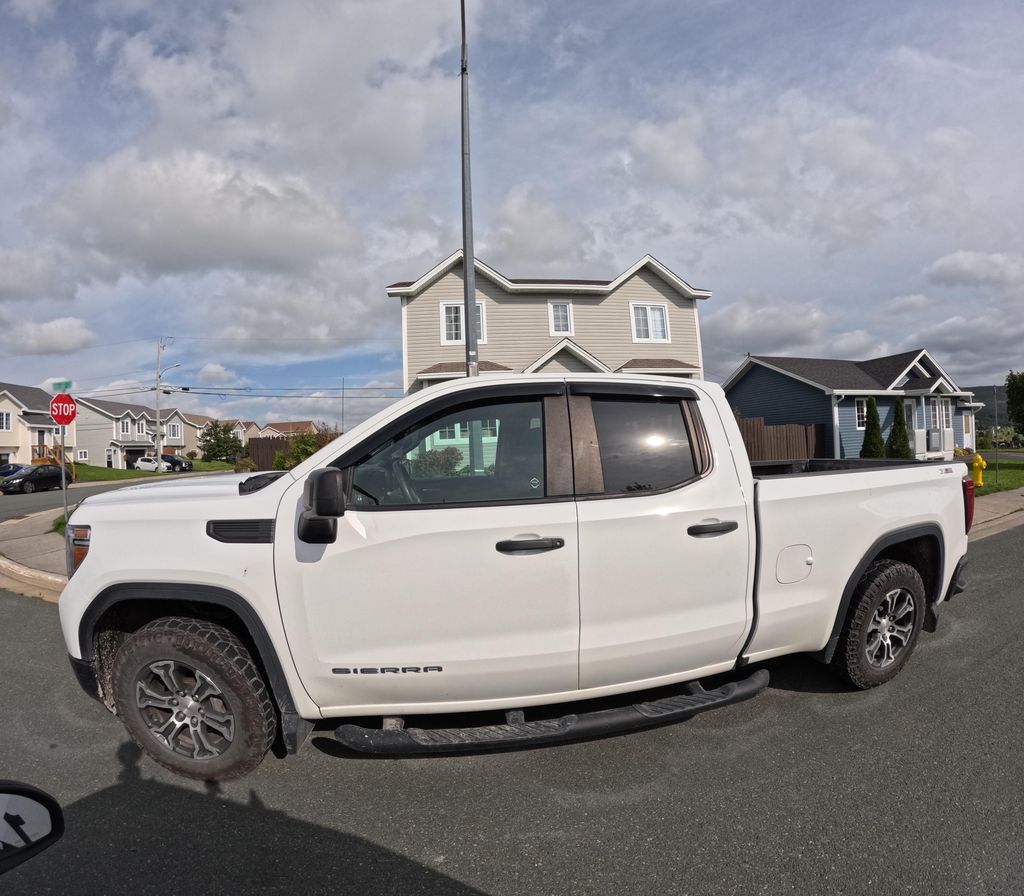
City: st_johns